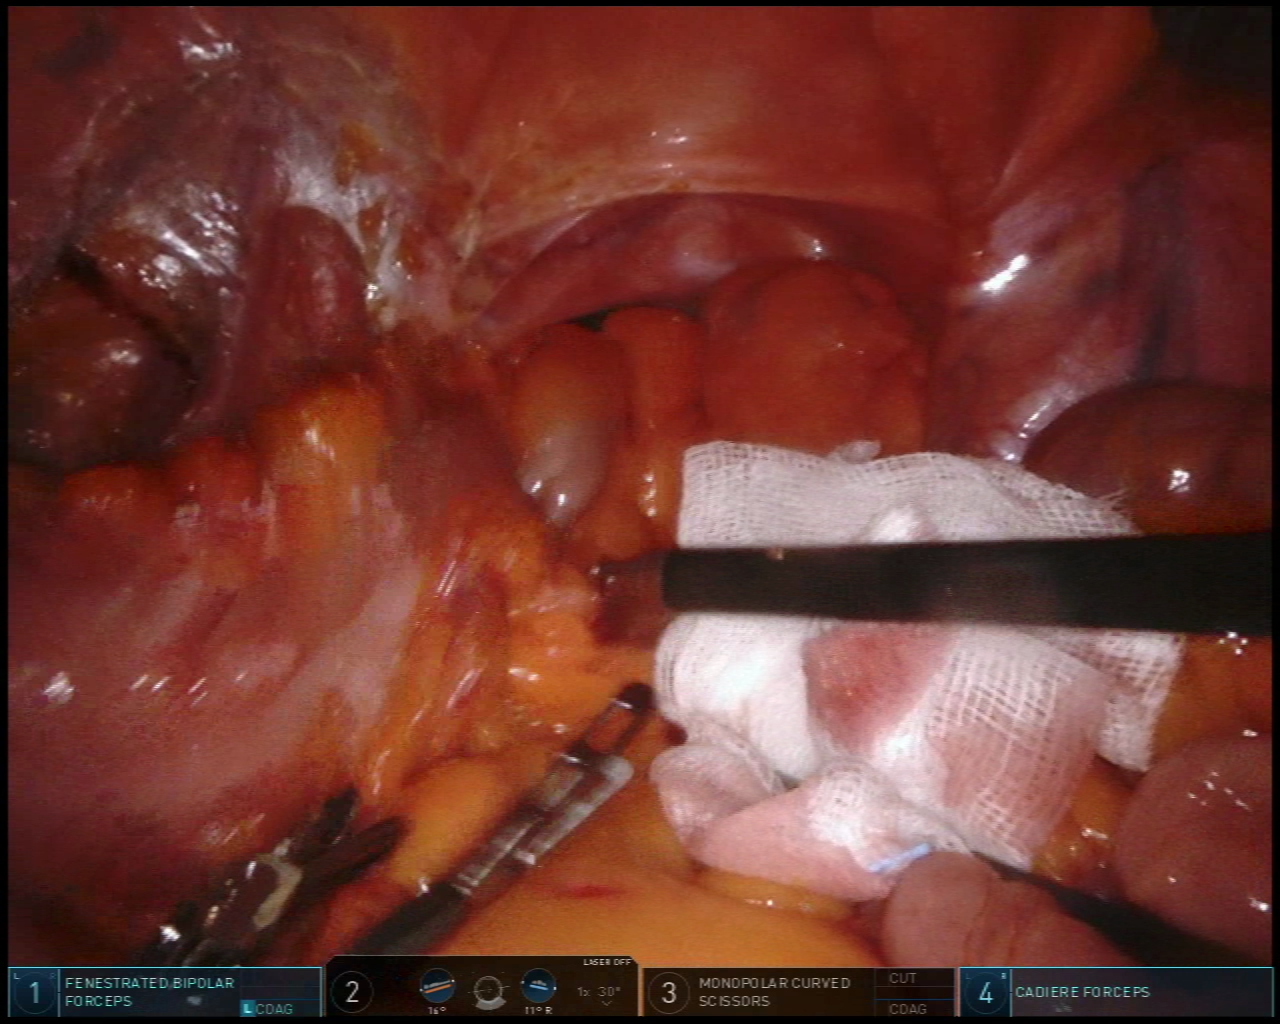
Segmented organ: abdominal_wall
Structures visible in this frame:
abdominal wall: yes
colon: yes
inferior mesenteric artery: no
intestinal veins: no
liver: no
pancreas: no
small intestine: yes
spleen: no
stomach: no
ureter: no
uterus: no
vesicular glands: no